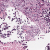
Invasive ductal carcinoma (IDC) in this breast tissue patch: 0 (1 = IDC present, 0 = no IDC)